Aerial crown-view tile of a tropical tree (Barro Colorado Island, Panama), acquired 20240716:
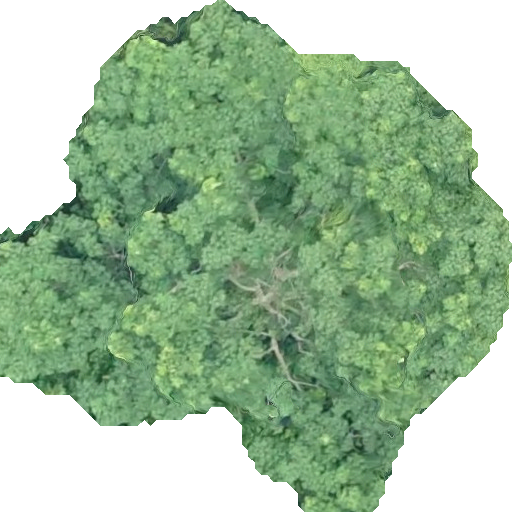
Species: Pseudobombax septenatum
GBIF accepted scientific name: Pseudobombax septenatum
Crown area: 276.529 m²